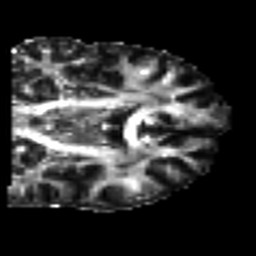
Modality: FA
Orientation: coronal
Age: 49
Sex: female
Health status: healthy
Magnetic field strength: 3 T
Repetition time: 9 s
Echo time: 0.093 s